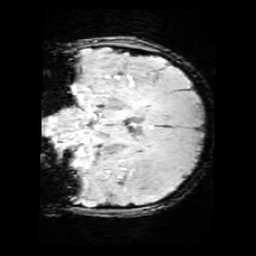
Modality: SWI
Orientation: coronal
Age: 10
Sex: female
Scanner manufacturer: siemens
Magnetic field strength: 3 T
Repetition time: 0.027 s
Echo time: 0.02 s